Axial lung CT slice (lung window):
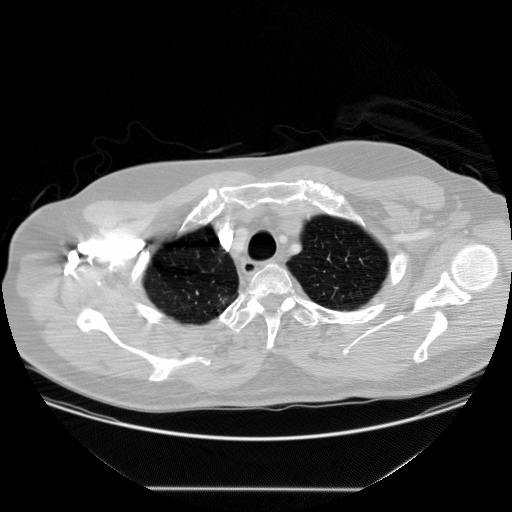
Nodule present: no